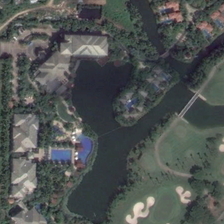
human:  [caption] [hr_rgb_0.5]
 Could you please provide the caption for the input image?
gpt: there are green trees and rivers .

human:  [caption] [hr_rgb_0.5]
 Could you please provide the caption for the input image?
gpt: some buildings and many green trees are in a resort with a pond .

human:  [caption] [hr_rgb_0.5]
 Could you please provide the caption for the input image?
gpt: a green mountains and rivers of the tourist resort .

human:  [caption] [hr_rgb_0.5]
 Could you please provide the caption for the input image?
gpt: some buildings and many green trees are in a resort with a pond .

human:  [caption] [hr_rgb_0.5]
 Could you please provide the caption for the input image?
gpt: a green mountains and rivers of the tourist resort .